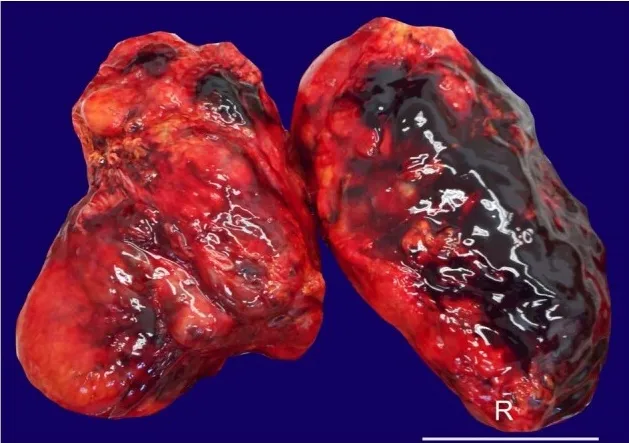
Gross view of both kidneys - A view of the kidneys following the removal of perirenal fat reveals the presence of extensive hemorrhagic infiltration on the surface of both kidneys, especially on the right one. Scale bar= 5 cm. (right kidney (R) exhibits the most extensive hemorrhagic component).
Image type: medical_photograph (other_medical_photograph)